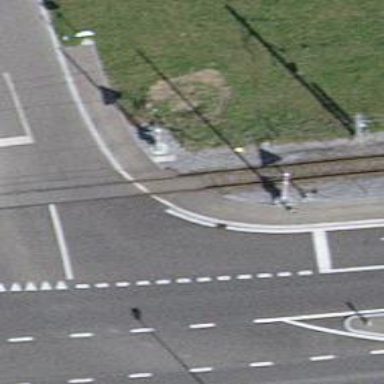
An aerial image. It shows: Railway crossing with gate barrier.